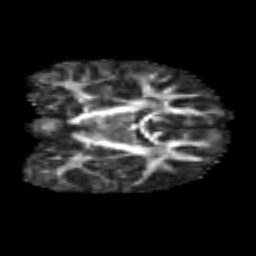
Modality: FA
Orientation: coronal
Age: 6
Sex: female
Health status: healthy